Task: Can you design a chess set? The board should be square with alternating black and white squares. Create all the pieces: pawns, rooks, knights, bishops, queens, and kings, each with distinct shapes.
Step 4039:
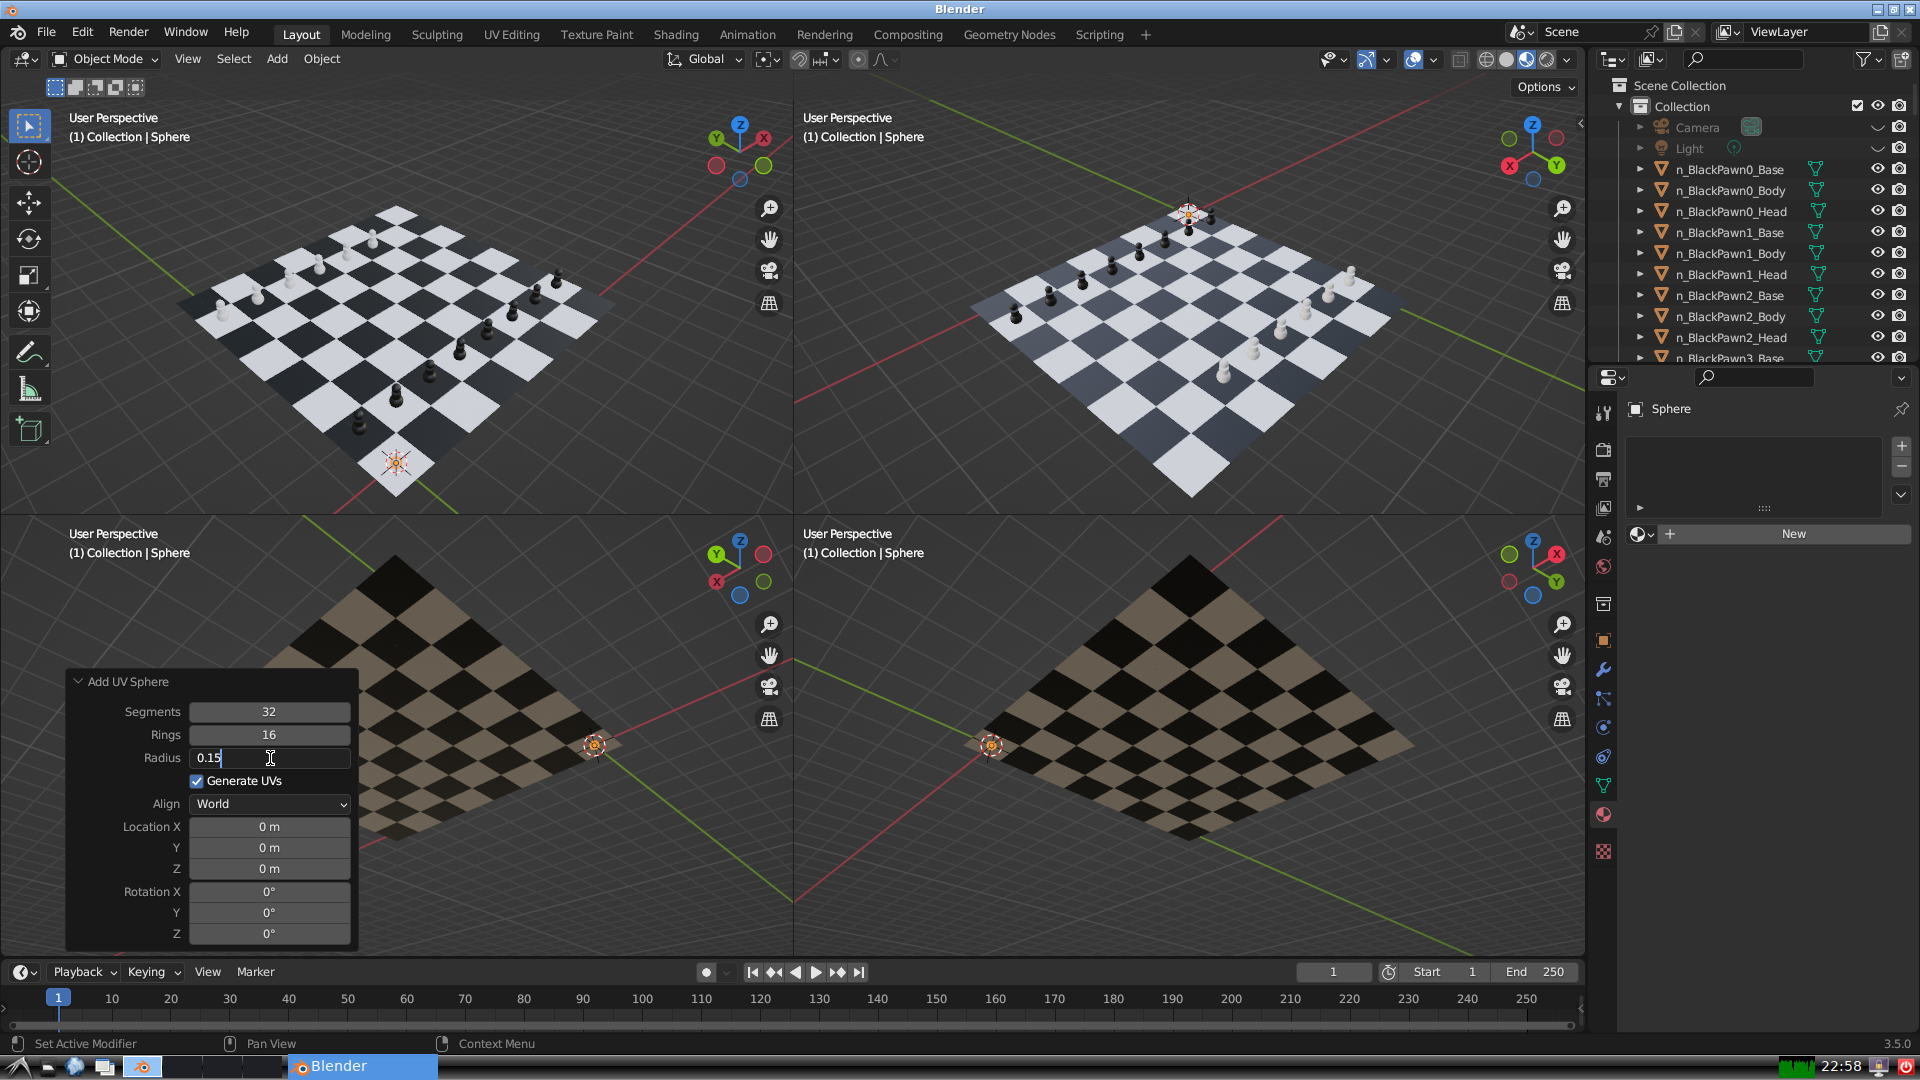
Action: {"key_press": ['Return']}